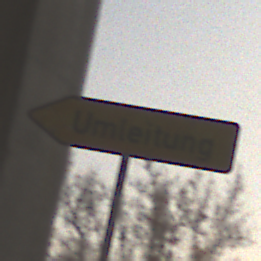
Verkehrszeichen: UmleitungswegweiserLinksweisend
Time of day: SunriseSunset
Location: Roofed (Suburban)
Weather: Clear
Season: NotSpecified
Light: Natural